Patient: sex F, age 33
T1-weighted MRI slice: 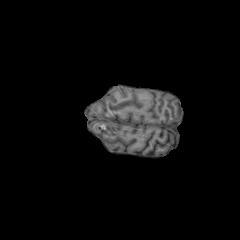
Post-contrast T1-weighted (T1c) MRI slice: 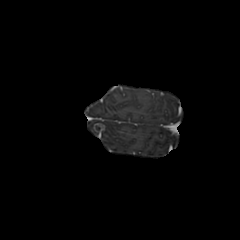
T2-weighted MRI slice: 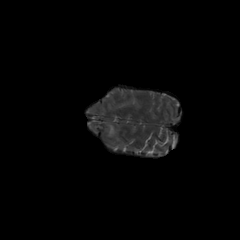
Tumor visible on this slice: no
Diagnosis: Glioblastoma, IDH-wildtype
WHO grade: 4